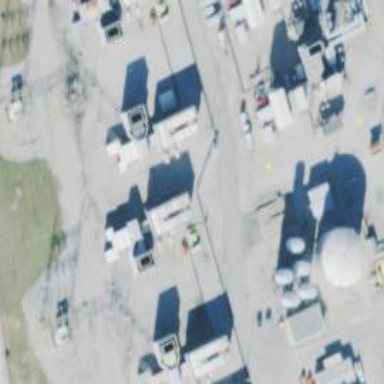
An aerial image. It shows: Gas turbine generator is in use.